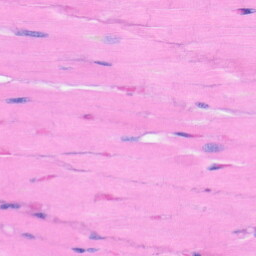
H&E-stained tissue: Heart